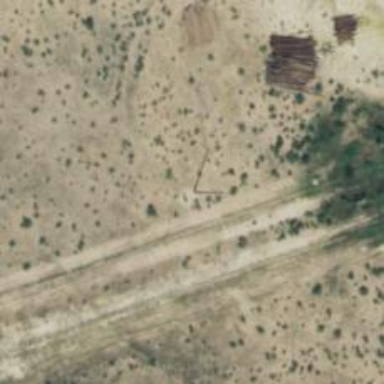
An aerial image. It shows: Power pole.